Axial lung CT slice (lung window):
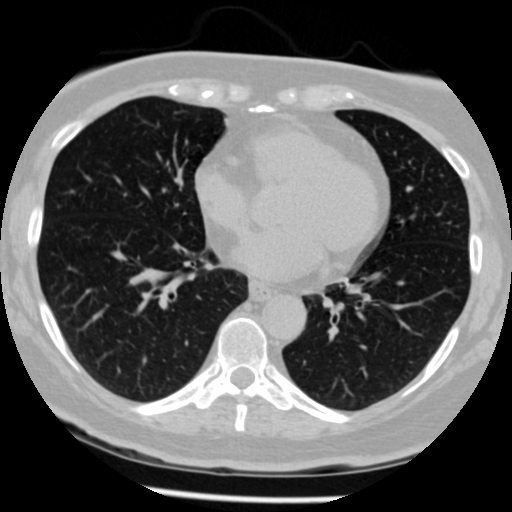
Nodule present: no